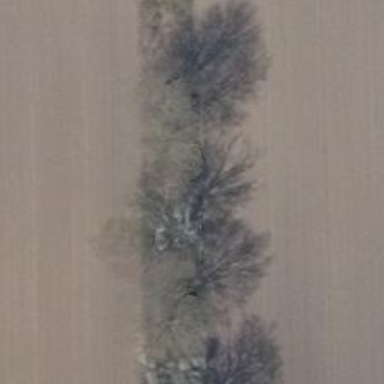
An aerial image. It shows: Row of trees in natural setting.